Question: I have a very simple mapbox installed on my website. For whatever reason, it is it is only displaying roughly 50% of the map. I don't know if this is a webkit issue or something is wrong with my styling.
this is whats in my index.html file:
'''
<div id="map" class="map">
<script>
mapboxgl.accessToken =
"pk.eyJ1IjoiYnJhbmF1c3QiLCJhIjoiY2thZzlvMWJrMDVpNDJwbWprcjZuOWs0ZSJ9.fhHUkmUo3OFZpv74nmsqeA";
var map = new mapboxgl.Map({
container: "map",
style: "mapbox://styles/branaust/ckah0ufz017b71jrsp5pm2w0d",
});
map.resize()
</script>
</div>
'''
and here is my styling:
'''
#map {
display: flex;
grid-row: 1 / 2;
grid-column: 1 / 2;
height: 100%;
width: 100%;
}
'''
Here is a picture of what im seeing:

It's strange because when I resize the browser window, the map then fills the div element, but when I first load the webpage it only displays half?
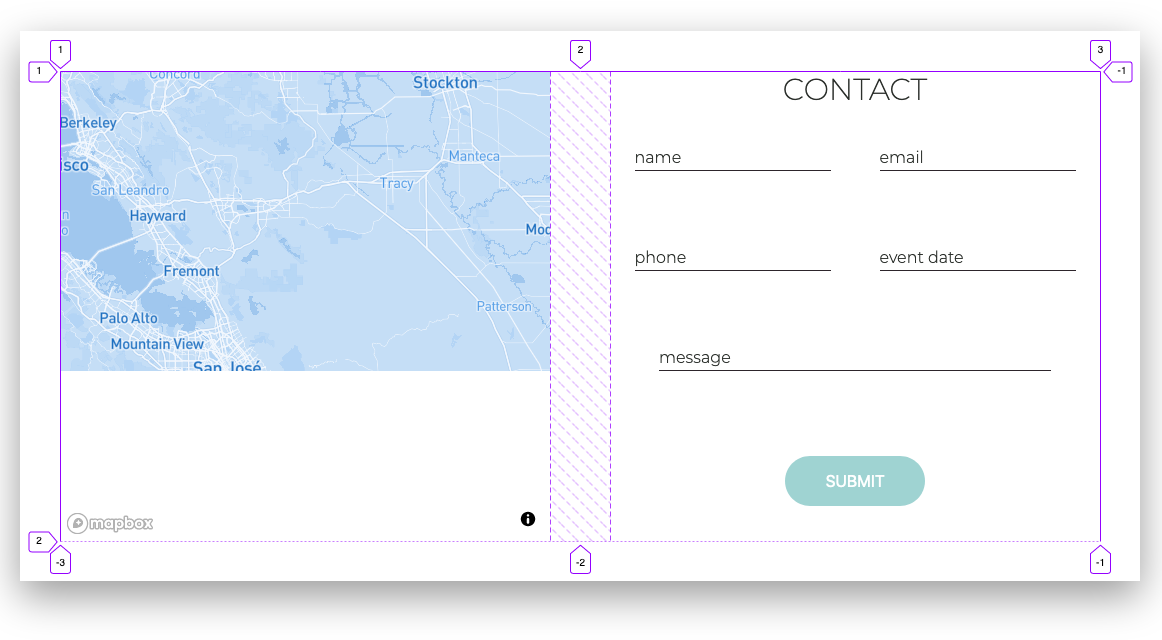
Answer: Call the 'resize' after the load using 'map.on('load', function() {})' to make sur it's called when the map is loaded and not before.
'''
mapboxgl.accessToken =
"pk.eyJ1IjoiYnJhbmF1c3QiLCJhIjoiY2thZzlvMWJrMDVpNDJwbWprcjZuOWs0ZSJ9.fhHUkmUo3OFZpv74nmsqeA";
var map = new mapboxgl.Map({
container: "map",
style: "mapbox://styles/branaust/ckah0ufz017b71jrsp5pm2w0d",
});
map.on('load', function() {
map.resize()
});
'''
'''
#map {
display: flex;
height: 100%;
width: 100%;
}
.container {
display:grid;
grid-template-columns:1fr 1fr;
height:500px;
border:2px solid red;
}
'''
'''
<script src="https://api.mapbox.com/mapbox-gl-js/v1.10.0/mapbox-gl.js"></script>
<link href="https://api.mapbox.com/mapbox-gl-js/v1.10.0/mapbox-gl.css" rel="stylesheet" />
<div class="container">
<div id="map" class="map">
</div>
<div>
</div>
</div>
'''